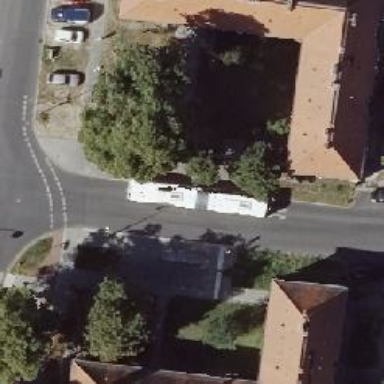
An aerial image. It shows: Bus stop with shelter.